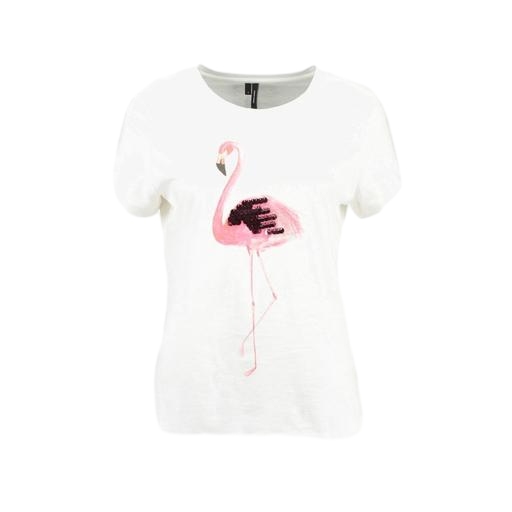
white petite t-shirt only macy, only white t-shirt, white graphic t-shirt only macy, white background